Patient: sex F, age 74
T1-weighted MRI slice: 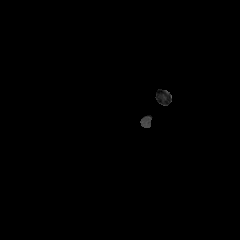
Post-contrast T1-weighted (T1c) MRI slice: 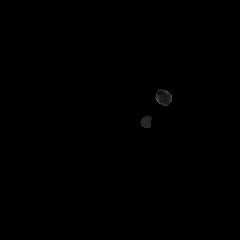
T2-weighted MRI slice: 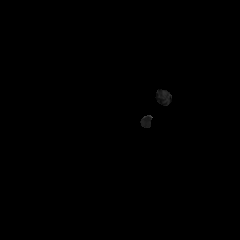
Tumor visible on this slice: no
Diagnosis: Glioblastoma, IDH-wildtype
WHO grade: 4